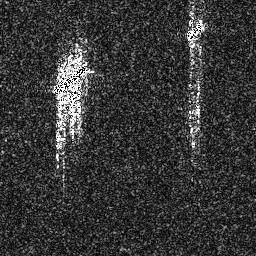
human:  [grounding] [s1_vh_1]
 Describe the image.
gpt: In the satellite image, there is  <ref>1 medium ship </ref> <box>[[19, 23, 34, 37, 0]]</box> located at left,  <ref>1 small ship </ref> <box>[[71, 7, 80, 16, 0]]</box> located at top right.